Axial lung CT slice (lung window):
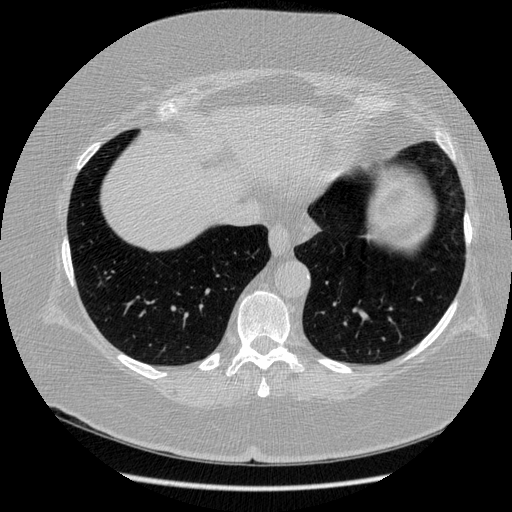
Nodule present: no